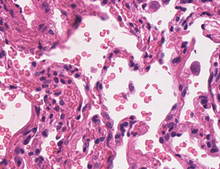
Tumor epithelial tissue: no
Tumor-associated stroma tissue: no
Normal tissue: yes